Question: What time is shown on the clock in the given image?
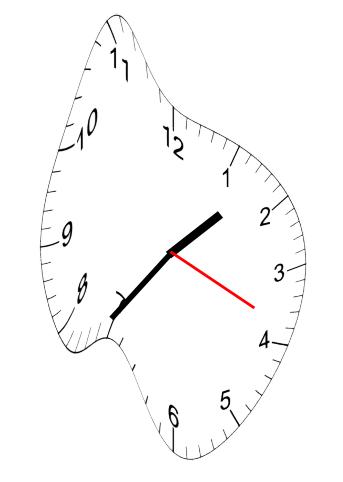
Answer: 01:36:19